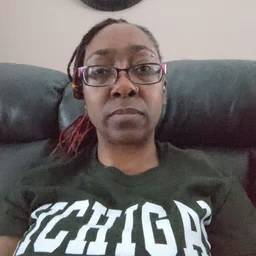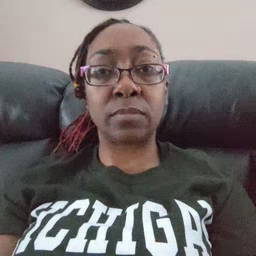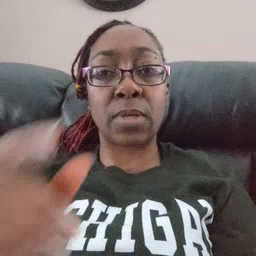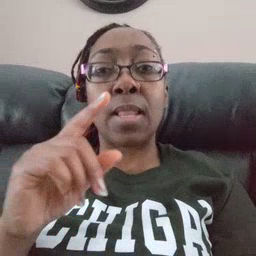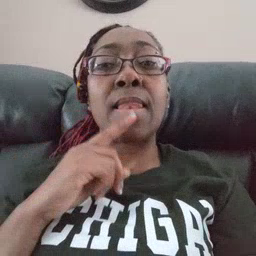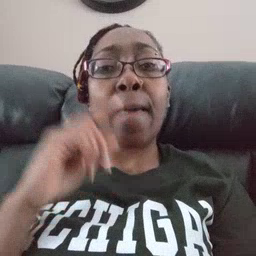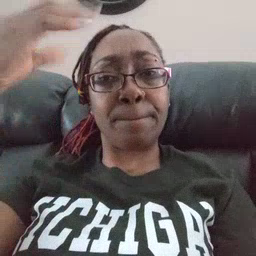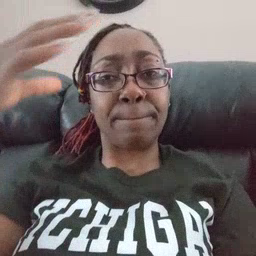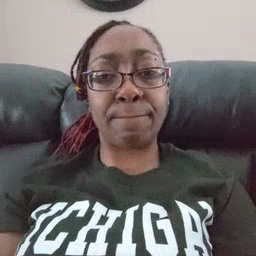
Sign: lamp